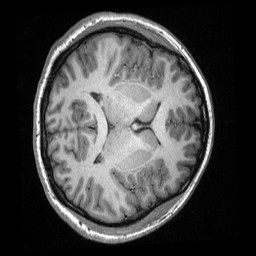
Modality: T1w
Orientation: axial
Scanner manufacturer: siemens
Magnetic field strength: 3 T
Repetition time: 2.3 s
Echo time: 0.00308 s